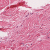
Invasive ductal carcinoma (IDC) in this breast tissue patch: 0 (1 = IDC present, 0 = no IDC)